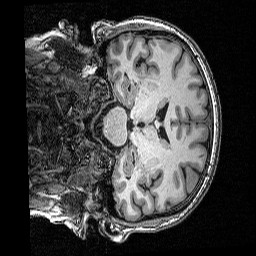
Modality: T1w
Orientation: coronal
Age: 57
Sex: female
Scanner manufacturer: siemens
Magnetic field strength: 3 T
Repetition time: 2.53 s
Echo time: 0.0035 s